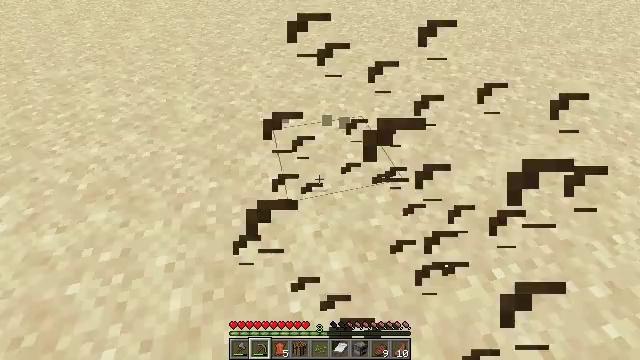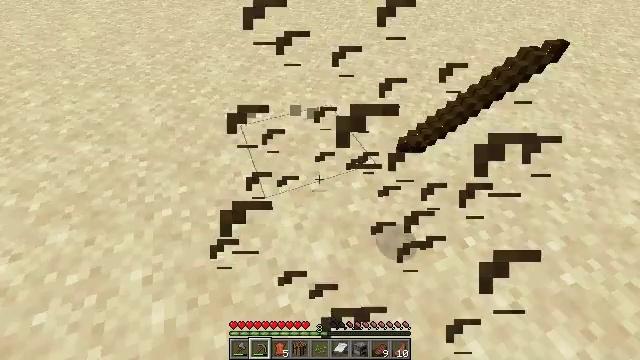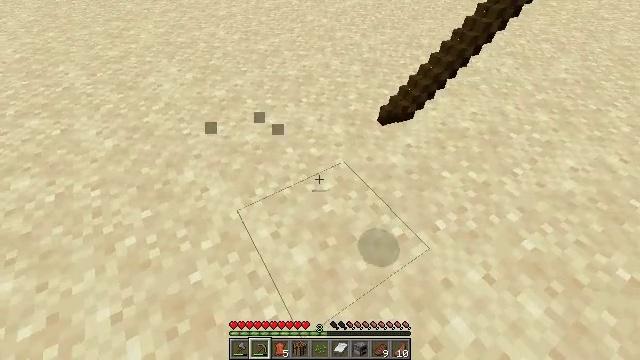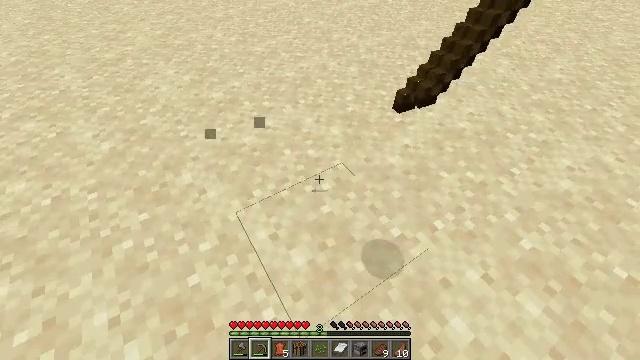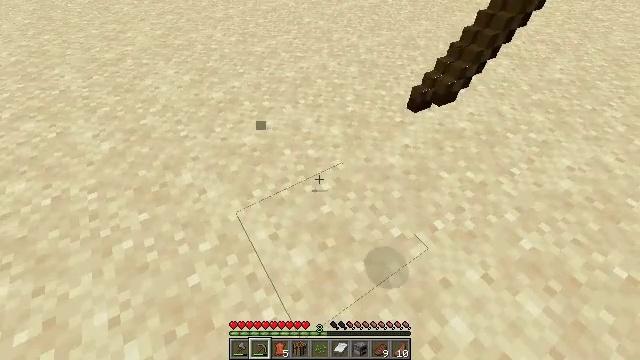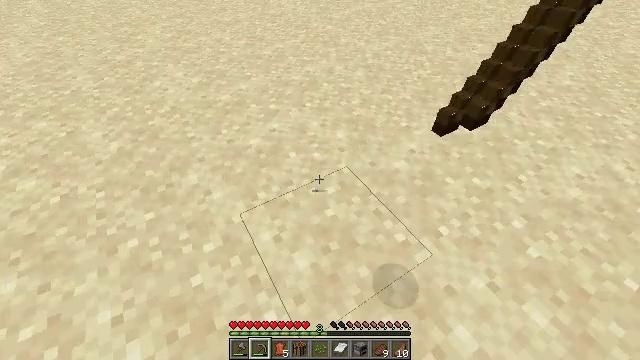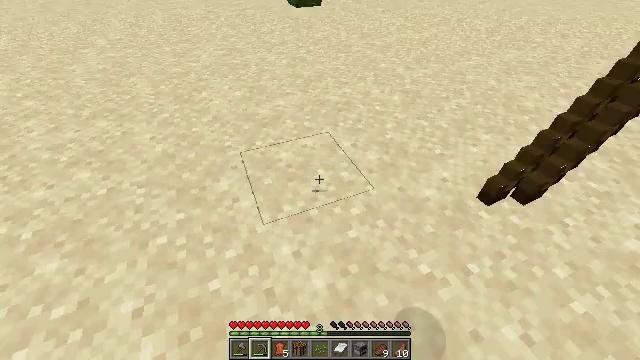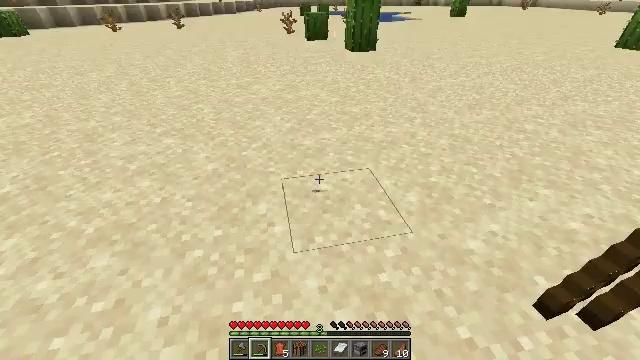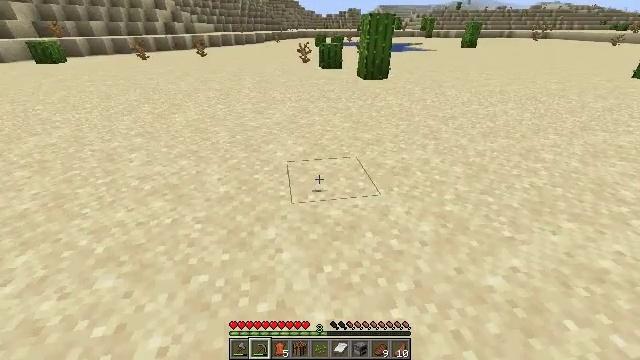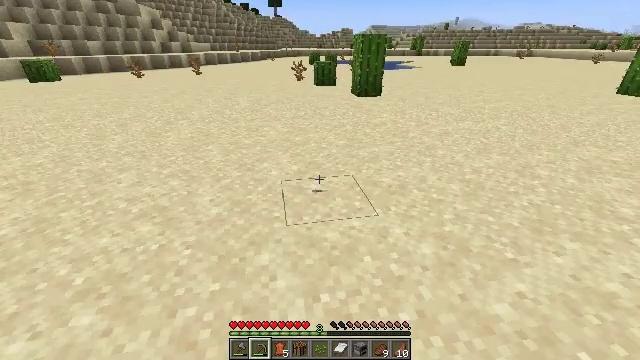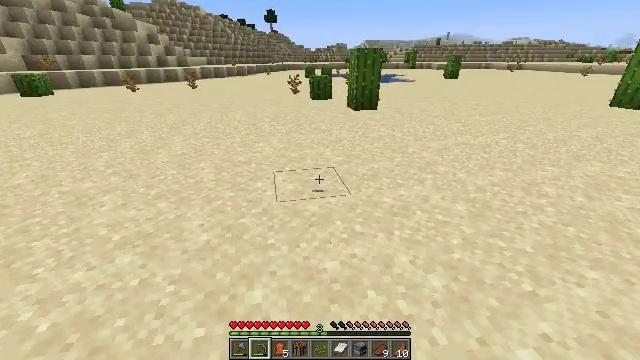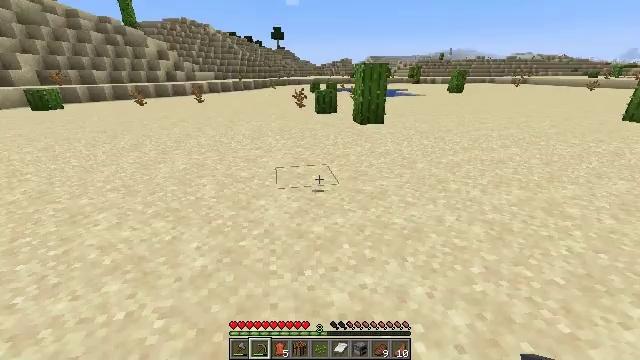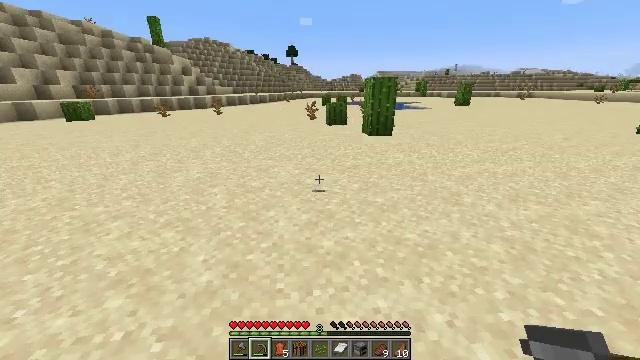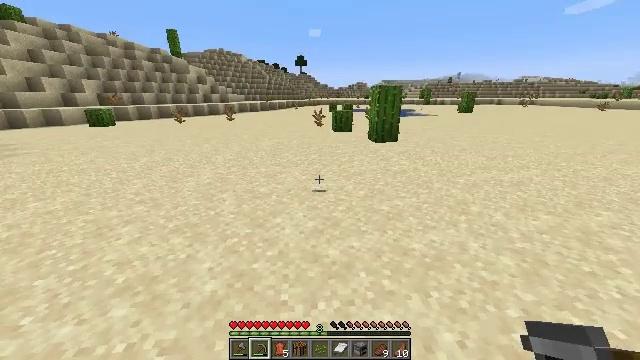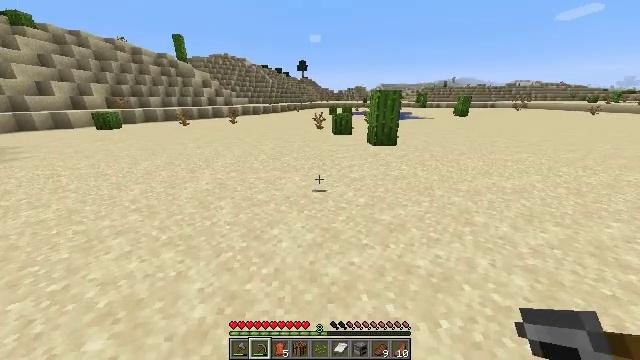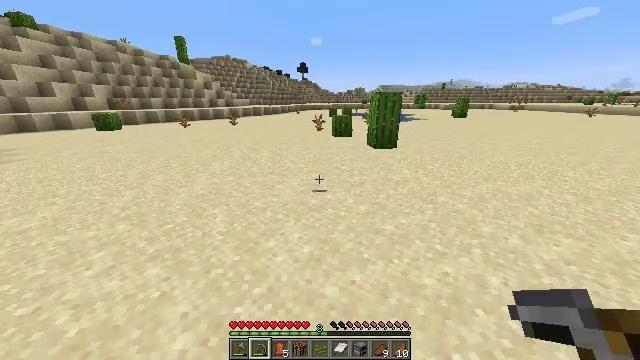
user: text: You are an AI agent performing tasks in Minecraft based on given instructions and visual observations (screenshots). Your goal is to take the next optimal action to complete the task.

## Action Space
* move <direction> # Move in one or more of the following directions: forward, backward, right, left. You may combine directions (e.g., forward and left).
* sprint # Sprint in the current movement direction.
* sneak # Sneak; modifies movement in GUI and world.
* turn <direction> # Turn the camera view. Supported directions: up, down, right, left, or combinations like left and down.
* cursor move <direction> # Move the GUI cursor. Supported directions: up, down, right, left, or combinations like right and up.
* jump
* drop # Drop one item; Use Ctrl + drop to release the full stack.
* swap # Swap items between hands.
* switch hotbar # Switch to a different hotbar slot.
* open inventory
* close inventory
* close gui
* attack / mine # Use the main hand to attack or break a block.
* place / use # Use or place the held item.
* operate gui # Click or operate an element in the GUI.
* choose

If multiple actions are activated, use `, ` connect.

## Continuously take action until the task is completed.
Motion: motion action
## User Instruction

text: Get cactus from the sandy areas.
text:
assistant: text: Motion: turn right and down
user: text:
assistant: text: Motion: turn right
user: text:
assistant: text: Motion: no_op
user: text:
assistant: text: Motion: no_op
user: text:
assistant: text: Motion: turn left
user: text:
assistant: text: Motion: turn left and up
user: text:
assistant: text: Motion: turn left and up
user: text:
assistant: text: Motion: move forward, turn left and up
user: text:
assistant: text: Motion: move forward, turn right and up
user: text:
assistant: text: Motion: move forward, turn up
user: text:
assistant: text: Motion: move forward, sprint, turn left and up
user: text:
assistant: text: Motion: move forward, sprint, turn left and up
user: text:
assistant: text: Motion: move forward, sprint, turn left
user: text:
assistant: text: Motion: move forward, sprint
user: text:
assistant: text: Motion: move forward, sprint
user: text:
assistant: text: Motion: move forward, sprint
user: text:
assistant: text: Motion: move forward, sprint
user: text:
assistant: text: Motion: move forward, sprint
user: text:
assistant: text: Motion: move forward, sprint, turn left
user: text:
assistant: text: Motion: move forward, sprint
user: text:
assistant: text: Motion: move forward, sprint
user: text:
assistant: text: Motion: move forward, sprint
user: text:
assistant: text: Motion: move forward, sprint
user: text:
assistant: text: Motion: move forward, sprint, turn up
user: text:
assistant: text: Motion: move forward, sprint
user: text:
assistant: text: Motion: move forward, sprint
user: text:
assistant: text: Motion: move forward, sprint
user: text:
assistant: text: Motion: move forward and move left, sprint
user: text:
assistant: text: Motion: move forward and move left, sprint
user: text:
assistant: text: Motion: move forward and move left, sprint